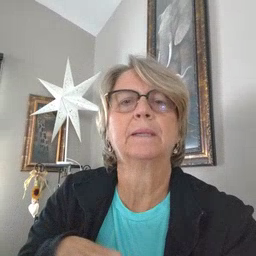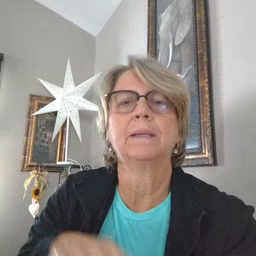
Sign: puppy